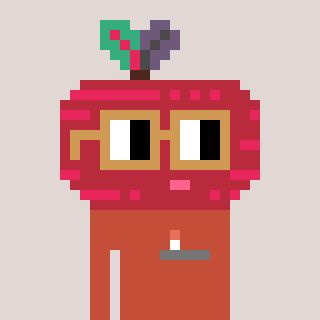
a pixel art character with square brown glasses, a beet-shaped head and a rust-colored body on a warm background